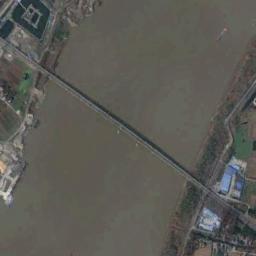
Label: bridge